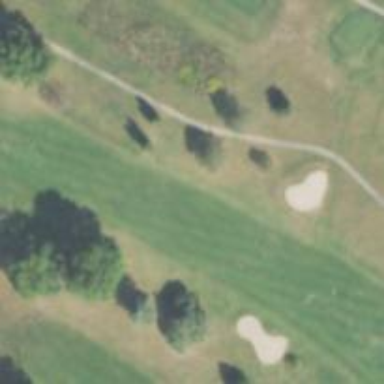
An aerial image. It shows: Golf hole.